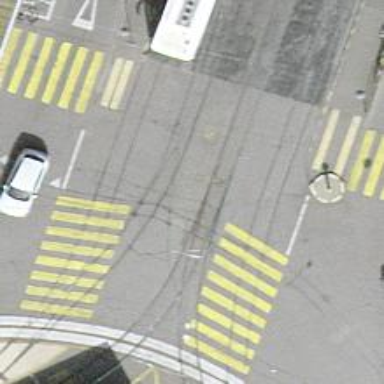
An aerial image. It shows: Service road for trams with electrified contact line.